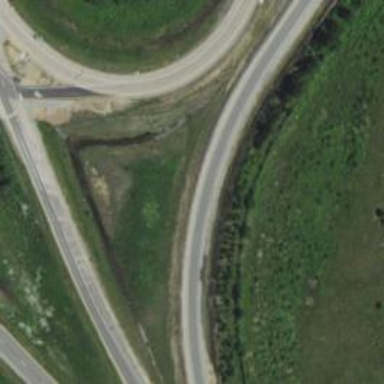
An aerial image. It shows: Onramp at motorway link.